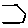
Label: hexagon